Question: I'm trying to help a colleague out with their spreadsheets (on MAC Excel V16.16.8), since I have some experience with coding, mostly in SQL, only very very basic level of VBA.
They receive daily data (which is why VBA is needed) which I have managed to split into separate sheets for them using basic macros.

The name of the sheet is "Birmingham" in this example.
Column B "Interval" are the hours of the day (24 hour clock). They only receive any data for the hours of the day where data actually exists in other columns. However, for their reports, they need to add/insert new rows even where there isn't any data from 0-23 (midnight-11pm).
The "Interval" column needs the correct hour/number in this descending order as seen in the example, with the 'Date' and 'Campaign' columns just being the same throughout. And have the rest of the cells for 'Total_Calls', 'Closed', etc, containing "0"s.
How do I add the new rows, "Intervals", and the "0"s?
I have tried a couple of different ways mostly around attempting to merge a mostly blank separate table only containing all of the "Intervals" 0-23. However, I have failed miserably in each method.
I am almost 100% sure there is a relatively simple method of doing this, but I lack specific VBA knowledge.
Any help would be most appreciated.
Thanks
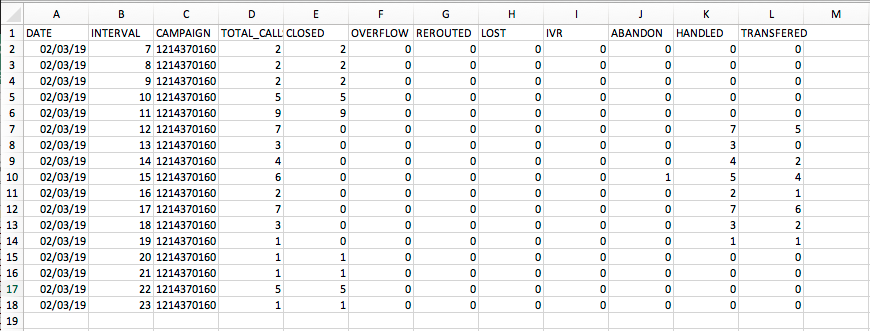
Answer: You can get the current date and current campaign and insert missing rows like this:
'''
Private Sub FillAllHours()
Dim i As Long
Dim myDate As Date ' value from date column
Dim myCampain As String ' value from campaign column
With ActiveSheet
myDate = .Cells(.Rows.Count, 1).End(xlUp).Value
myCampain = .Cells(.Rows.Count, 3).End(xlUp).Value
For i = 2 To 25
If .Cells(i, "B") <> i - 2 Then ' if row is missing
.Rows(i).Insert ' insert row above
.Cells(i, "B") = i - 2 ' insert hour number
.Cells(i, "A") = myDate ' insert date
.Cells(i, "C") = mycampaign ' insert campaign
.Cells(i, "D").Resize(1, 9).Value = 0 ' fill 9 cells with 0
End If
Next i
End With
End Sub
'''